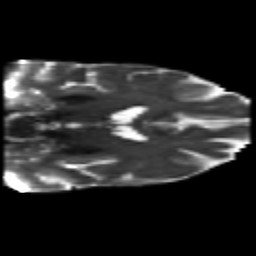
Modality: T2w
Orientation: coronal
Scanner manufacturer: siemens
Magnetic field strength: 3 T
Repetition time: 6.8 s
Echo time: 0.093 s